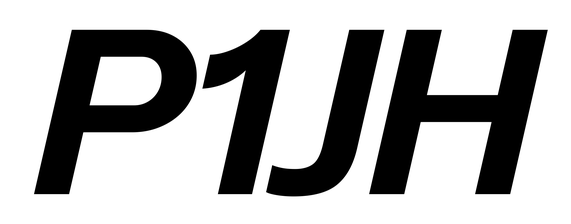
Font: InstrumentSans-Italic_Bold_Italic